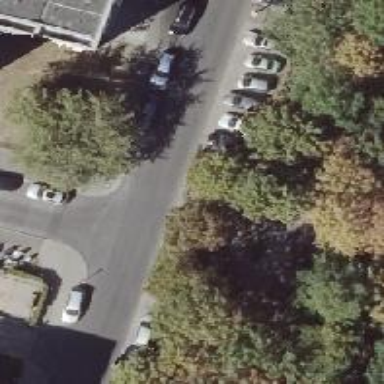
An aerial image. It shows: Residential road with asphalt surface. There is lane for parking on the right side and street side parking on the left. The sidewalk on the right side also has asphalt surface.